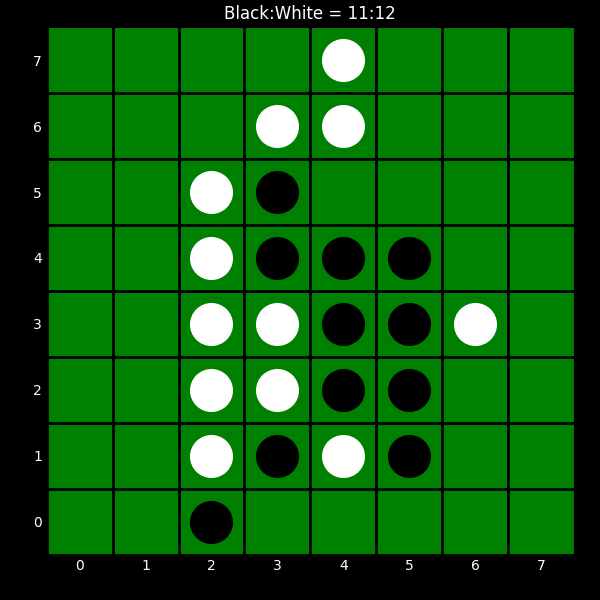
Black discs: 11
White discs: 12